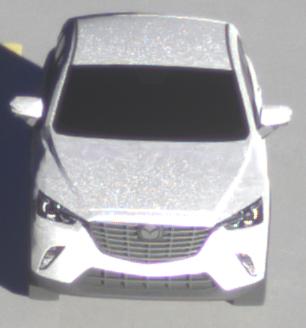
Make: Mazda
Model: CX-3 SKYACTIV-G 120
Detailed model: CX-3 (DK)
Model produced from: 2015/06
Model produced until: 2018/06
Doors: 5
Color: white
Road condition: wet road
Daytime: sunrise or sunset
Contrast: high contrast